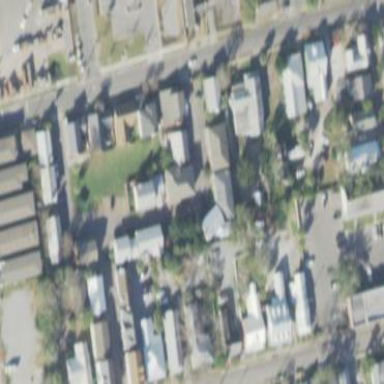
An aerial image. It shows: Single-family residential area.